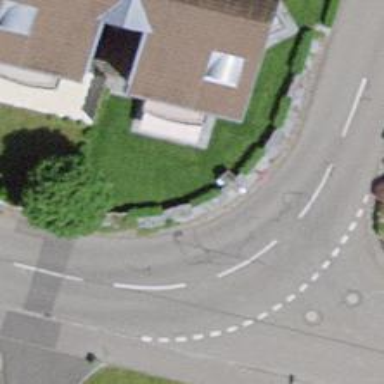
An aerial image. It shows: Hedge acting as barrier.